Interaction volume radius: 10 \u00c5
Interaction volume height: 10 \u00c5
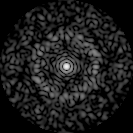
Disorder parameter: 0.8433